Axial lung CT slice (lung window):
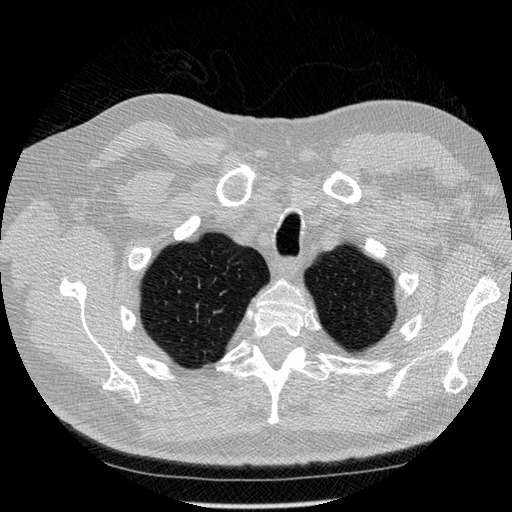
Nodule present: no